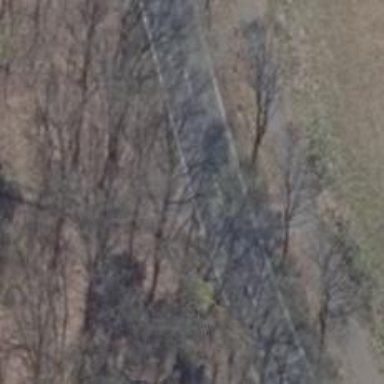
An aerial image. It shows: Secondary road with asphalt surface.